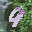
Label: 9